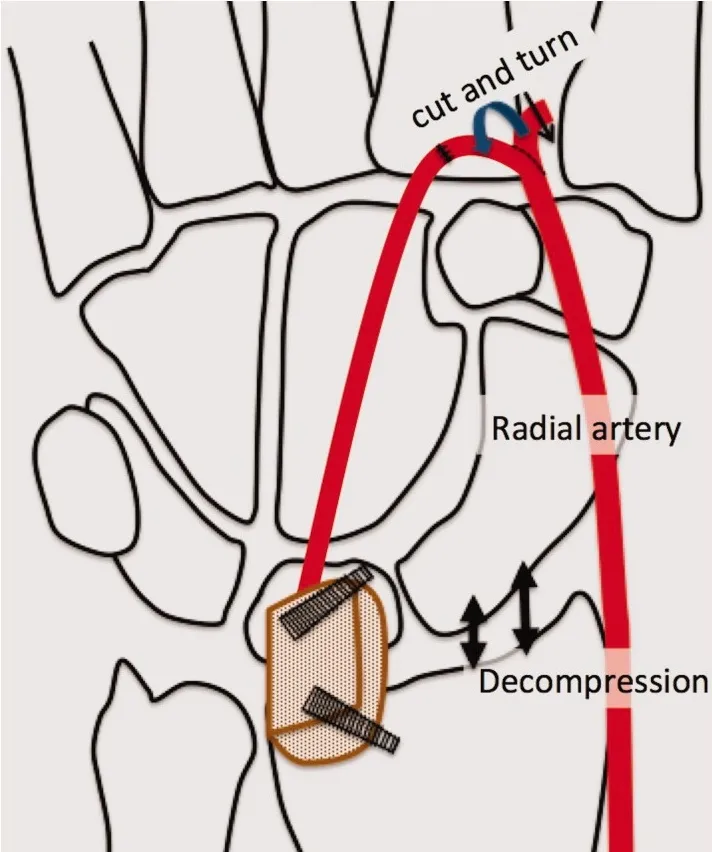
Diagrams of the surgical procedure. The bone graft was placed between the lunate and radius with a slight distraction of the lunate. End-to-end anastomosis was performed into the dorsal branch of the radial artery.
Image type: radiology (x_ray)